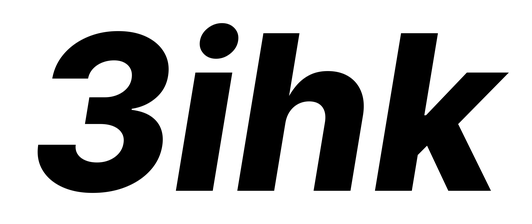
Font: Inter-Italic_ExtraBold_Italic